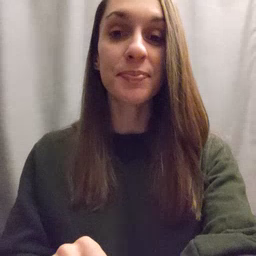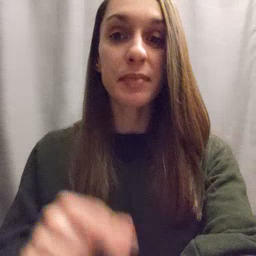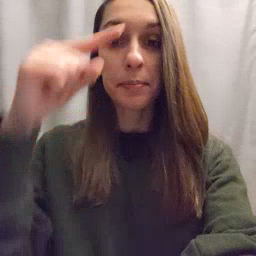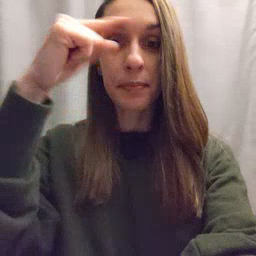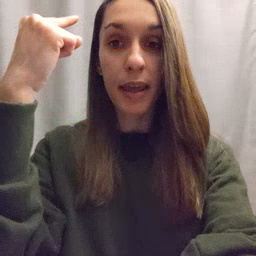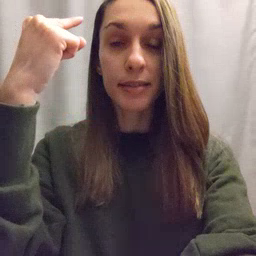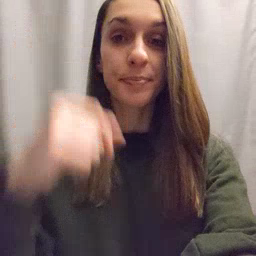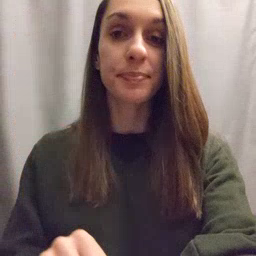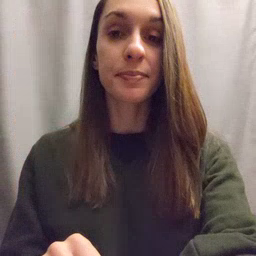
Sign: black